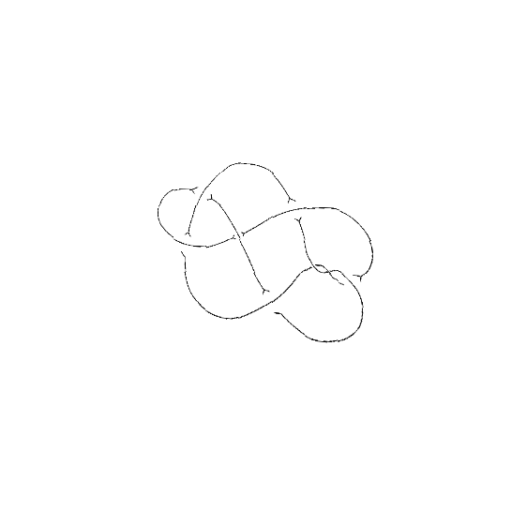
Crossing number: 8